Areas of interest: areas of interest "Clinic"
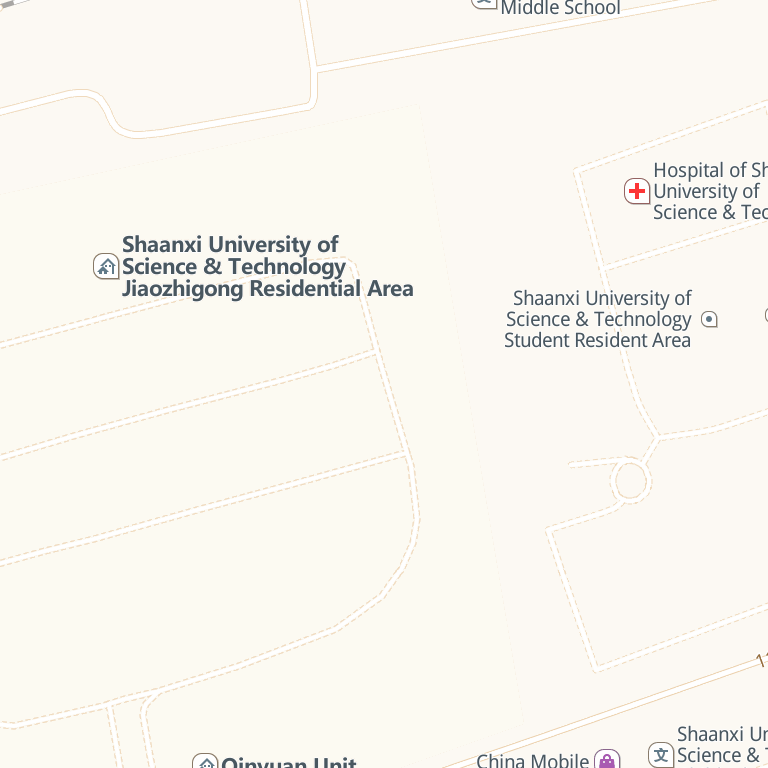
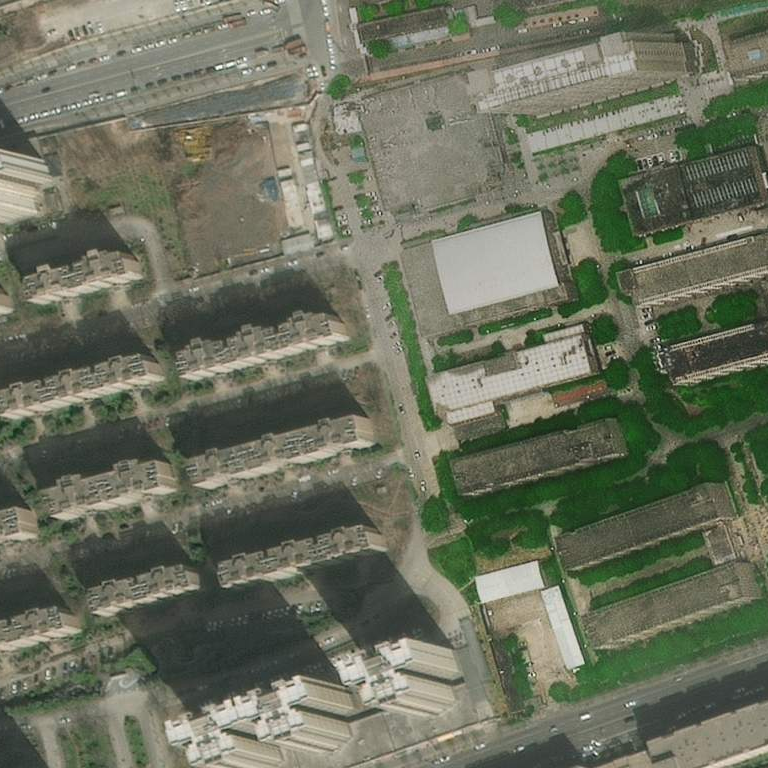